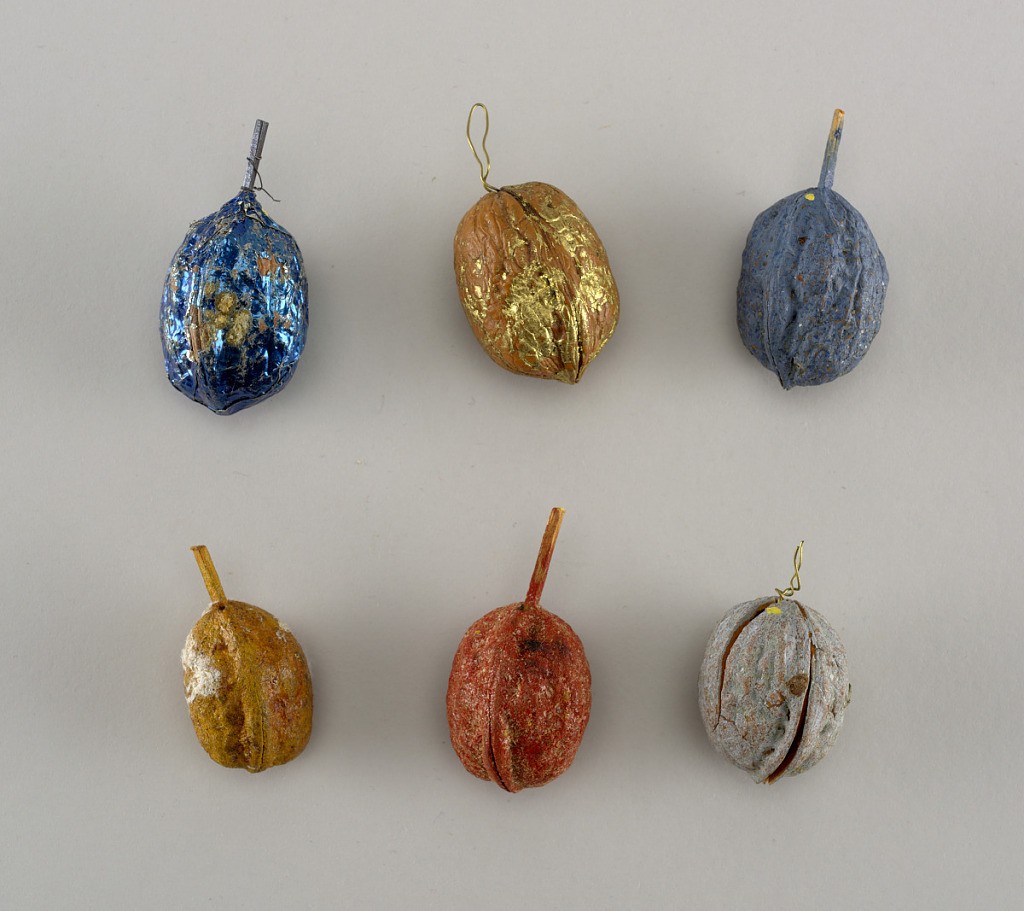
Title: Ornament
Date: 1850–99
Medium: Walnut
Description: A, B) gilded and lacking stem. (C) blue, (D) aqua, (E) red, all with stem. (F) yellow, with stem.